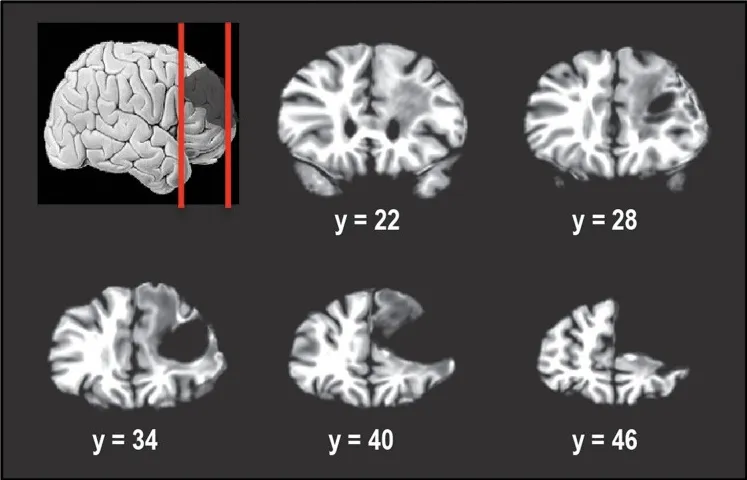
Coronal slices taken 6 mm apart starting posteriorly at y = 22 and showing the extent of the tumor resection in the right hemisphere. The resection encompassed right superior frontal gyrus and right middle frontal gyrus, including Brodmann areas 9, 46, and 10. Right inferior frontal gyrus was almost completely spared. In Talairach normalized space, the resection extended from x of 0 (midline) to about 50 mm, y of 23 to y of 66 mm (anterior tip of brain) and z of -4 to z of 50 mm (superior tip of brain).
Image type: radiology (mri)